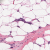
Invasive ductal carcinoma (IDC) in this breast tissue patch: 1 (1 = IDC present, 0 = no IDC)